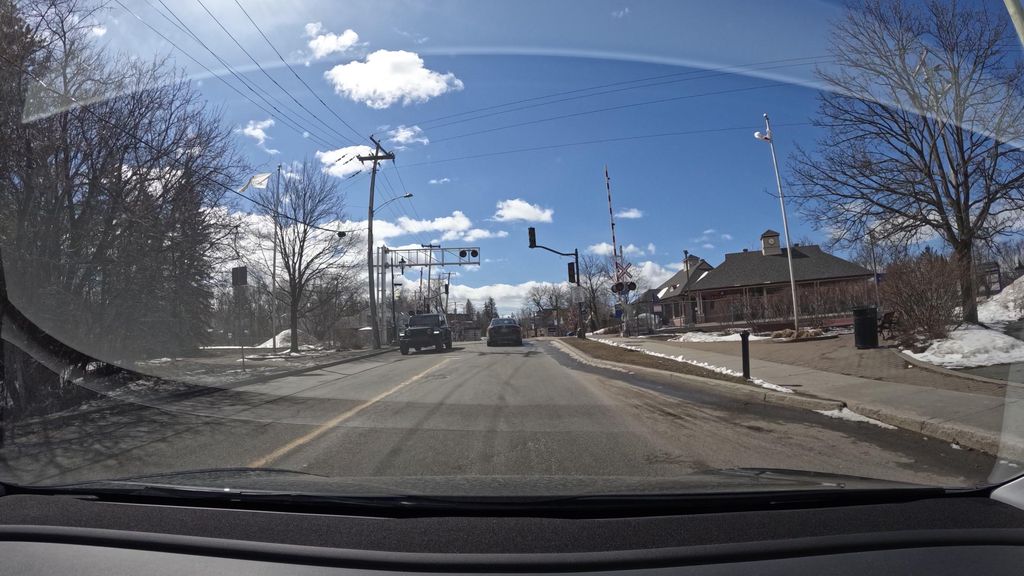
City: montreal